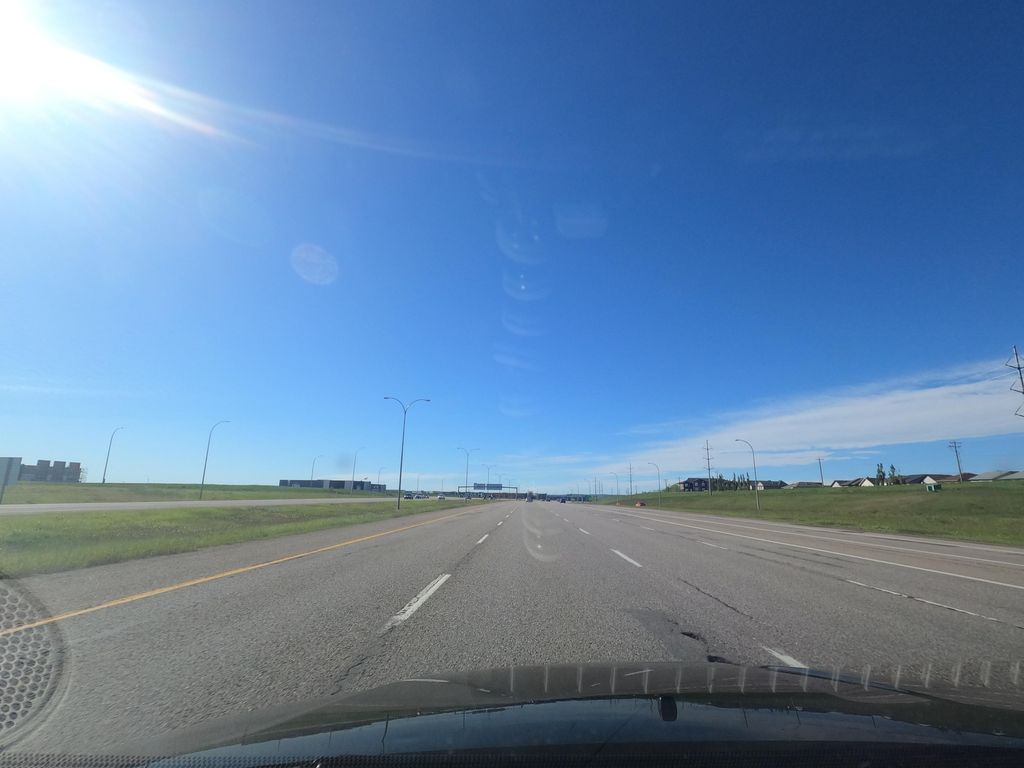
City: calgary